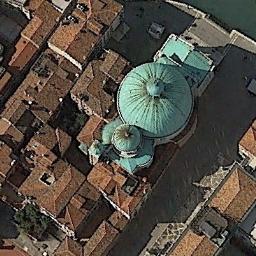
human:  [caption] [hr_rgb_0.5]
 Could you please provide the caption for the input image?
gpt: The church with blue circular roof is surrounded by some red buildings .

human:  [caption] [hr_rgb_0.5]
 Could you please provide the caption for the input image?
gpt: A cathedral with a brown roof with a cyan dome on the main house in the middle of the church .

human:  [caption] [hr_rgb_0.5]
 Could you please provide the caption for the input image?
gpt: This is a church with many thick trees around it .

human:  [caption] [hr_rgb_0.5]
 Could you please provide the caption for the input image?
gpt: The church with two green circular pointed towers of different sizes is surrounded by other buildings .

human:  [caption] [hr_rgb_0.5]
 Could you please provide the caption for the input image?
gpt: A church with a round top colored in light-blue and surrounded by many red buildings .